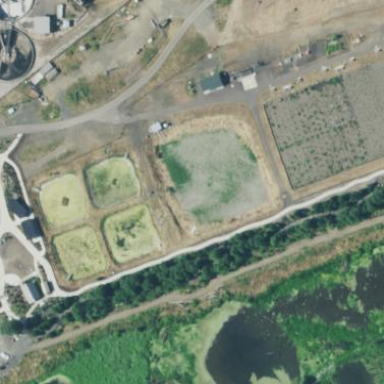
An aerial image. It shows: Image of wastewater.